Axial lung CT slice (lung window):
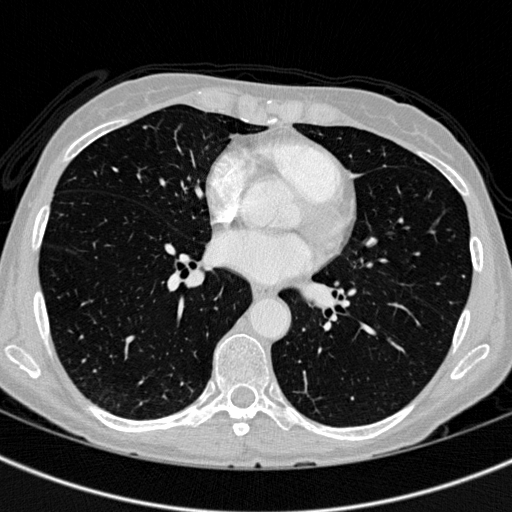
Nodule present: no